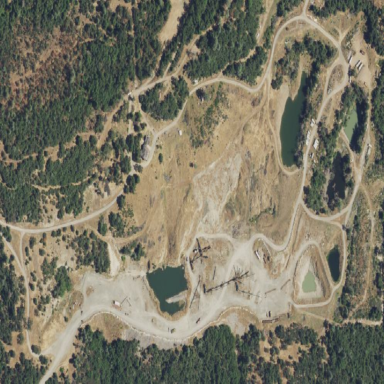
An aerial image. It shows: Quarry area.